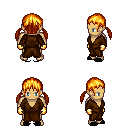
a pixel art fantasy rpg character, male body template, human, tanned skin, brown robe, gold greaves, light blonde twin-tailed hairstyle, gold gloves, black slippers, four views (front, back, left, right), 2x2 character sprite sheet, small pixel art, hard edges, no anti-aliasing